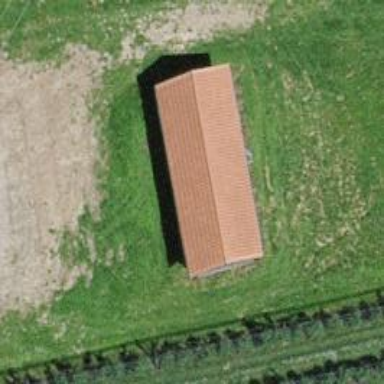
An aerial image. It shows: Farm auxiliary building.